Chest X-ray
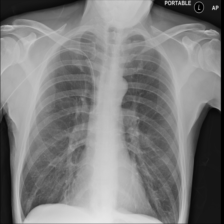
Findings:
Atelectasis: negative
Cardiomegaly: negative
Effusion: negative
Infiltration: negative
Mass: negative
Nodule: negative
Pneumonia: negative
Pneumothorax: negative
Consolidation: negative
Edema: negative
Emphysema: negative
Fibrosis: negative
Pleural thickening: negative
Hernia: negative